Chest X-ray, AP view. Patient: 56 years old, sex M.
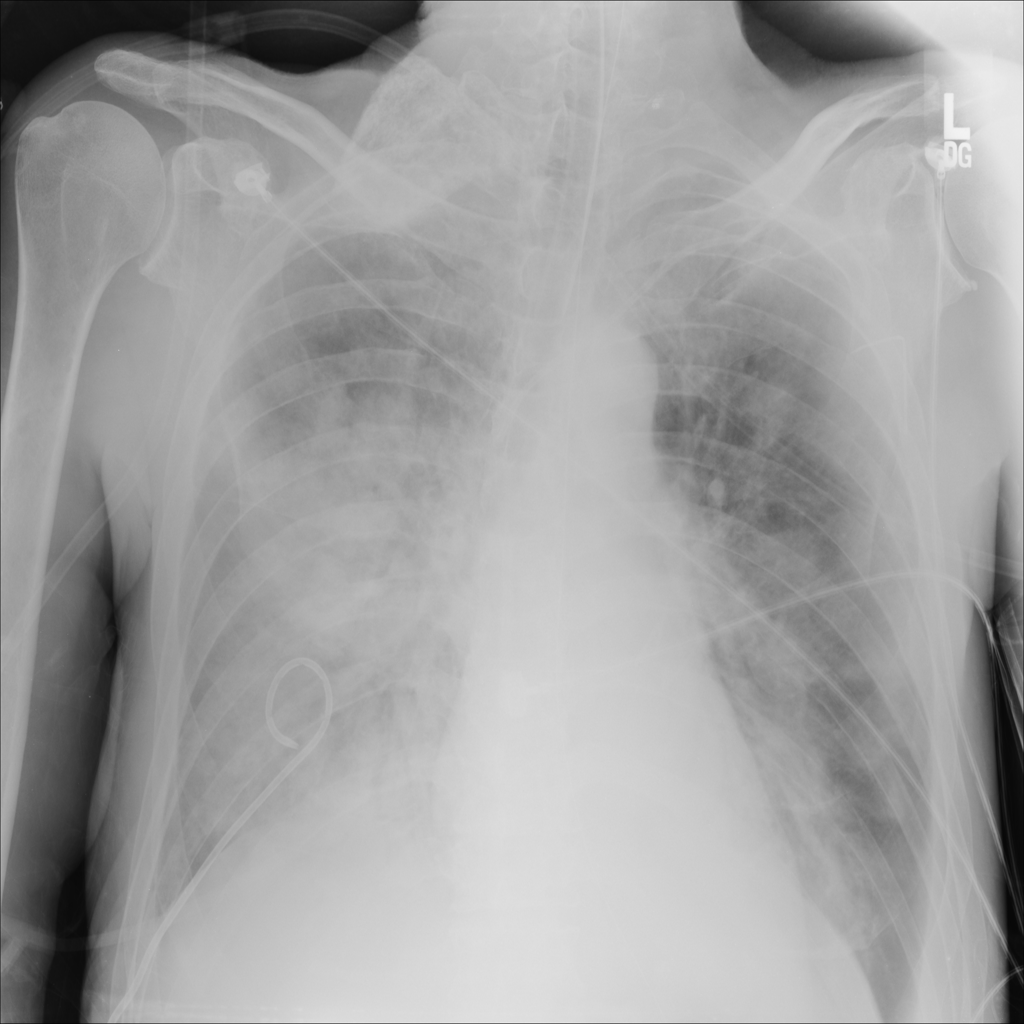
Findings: Effusion